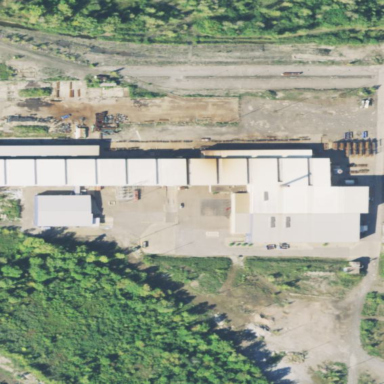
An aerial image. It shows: Industrial building with works on site.